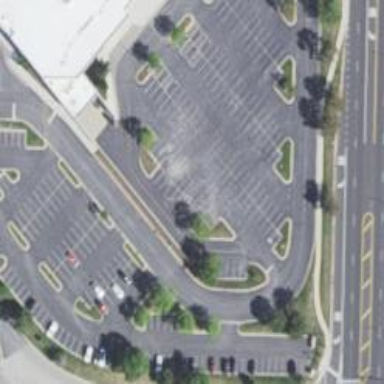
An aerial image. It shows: Parking area with surface.